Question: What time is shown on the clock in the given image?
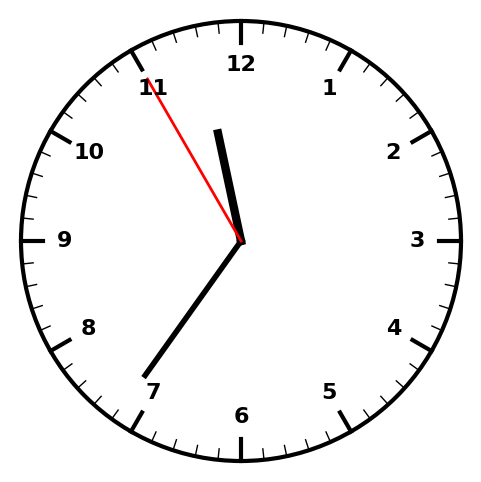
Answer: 11:35:55